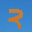
Label: 3